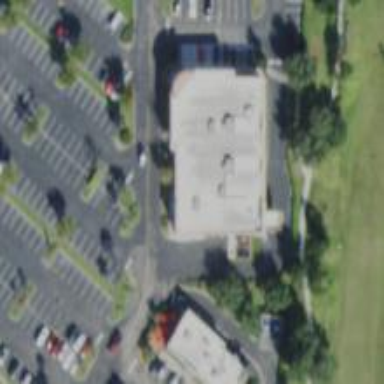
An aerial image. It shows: Pharmacy providing healthcare services.